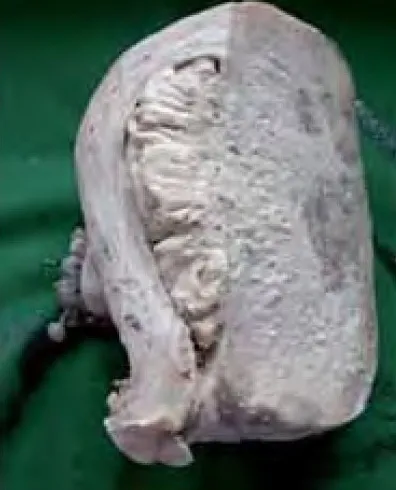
Tumor (arrow) almost perforating right side of the myometrium.
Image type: medical_photograph (other_medical_photograph)